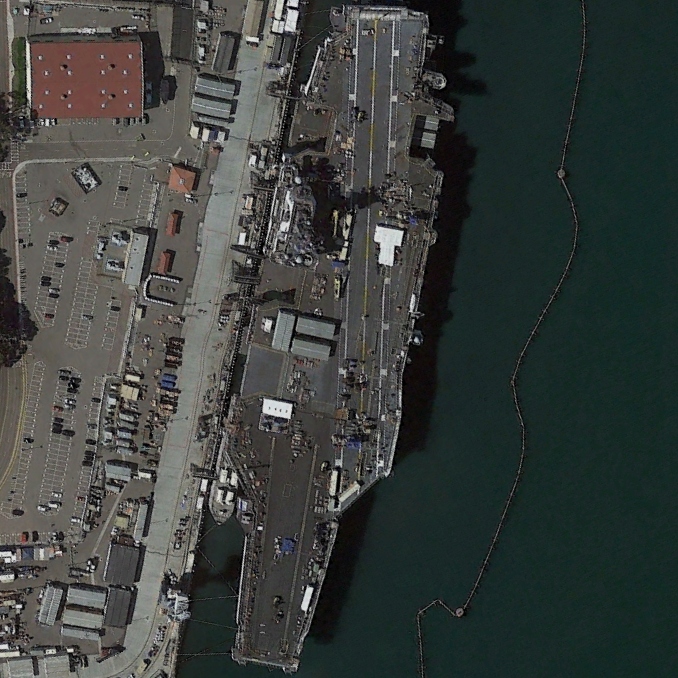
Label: aircraft_carrier